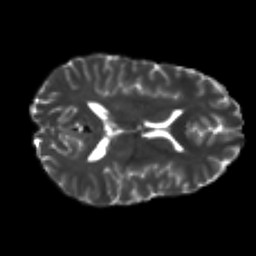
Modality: T2w
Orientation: axial
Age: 24
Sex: female
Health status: healthy
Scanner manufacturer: philips
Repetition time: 7.382 s
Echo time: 0.08599 s